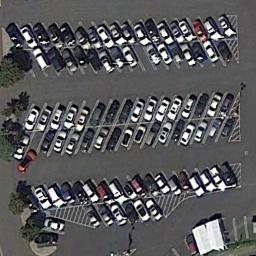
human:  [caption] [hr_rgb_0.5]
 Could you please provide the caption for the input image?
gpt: The parking lot is full of cars .

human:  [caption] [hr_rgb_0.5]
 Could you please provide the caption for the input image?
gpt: The parking lot has some cars arranged neatly in lines .

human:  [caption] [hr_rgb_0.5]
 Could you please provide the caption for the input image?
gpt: Seventy percent of the parking spaces in the parking lot are occupied .

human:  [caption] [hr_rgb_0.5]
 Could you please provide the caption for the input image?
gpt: Many cars are in the parking lot .

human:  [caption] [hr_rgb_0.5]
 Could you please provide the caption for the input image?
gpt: There are many cars on the parking lot .